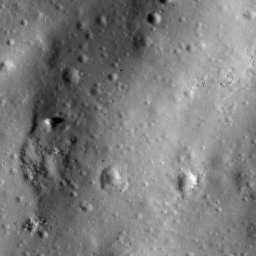
Host type: background_regolith
Lunar coordinates: latitude nan, longitude nan